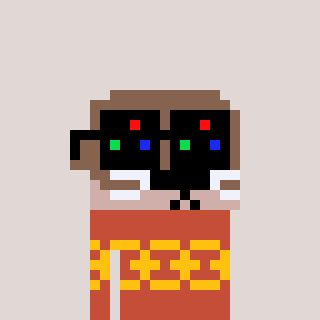
a pixel art character with square black sunglasses, a otter-shaped head and a rust-colored body on a warm background